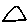
Label: triangle